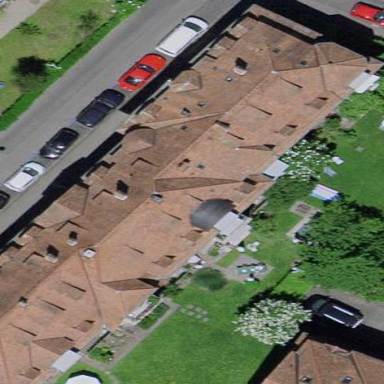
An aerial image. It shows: Residential building with mansard roof.